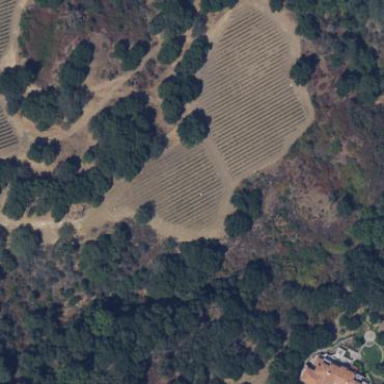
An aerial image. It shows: Vineyard growing grapes.